Aerial crown-view tile of a tropical tree (Barro Colorado Island, Panama), acquired 20250512:
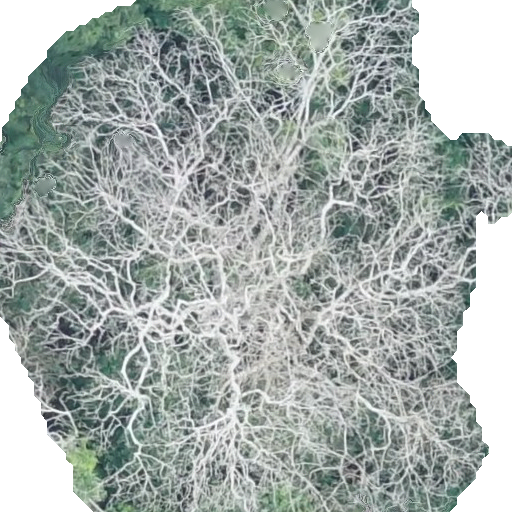
Species: Dipteryx oleifera
GBIF accepted scientific name: Dipteryx oleifera
Crown area: 389.118 m²